Field crop: tomato
Growth stage: 1
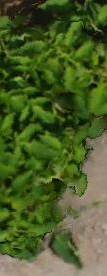
Species: tomato